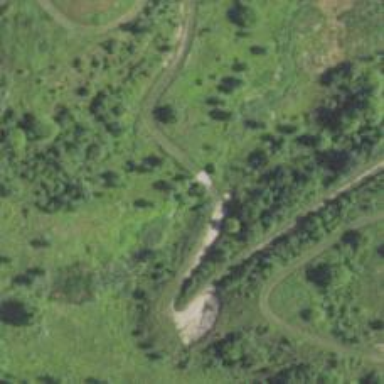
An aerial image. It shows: Culvert tunnel.